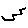
Label: zigzag